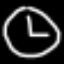
Label: clock